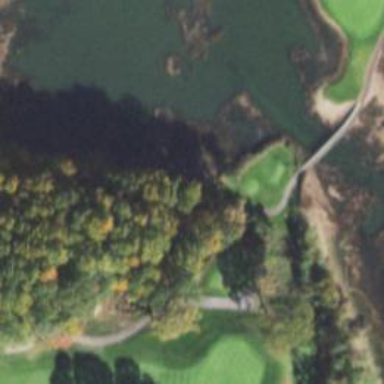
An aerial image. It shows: Path for golf carts.